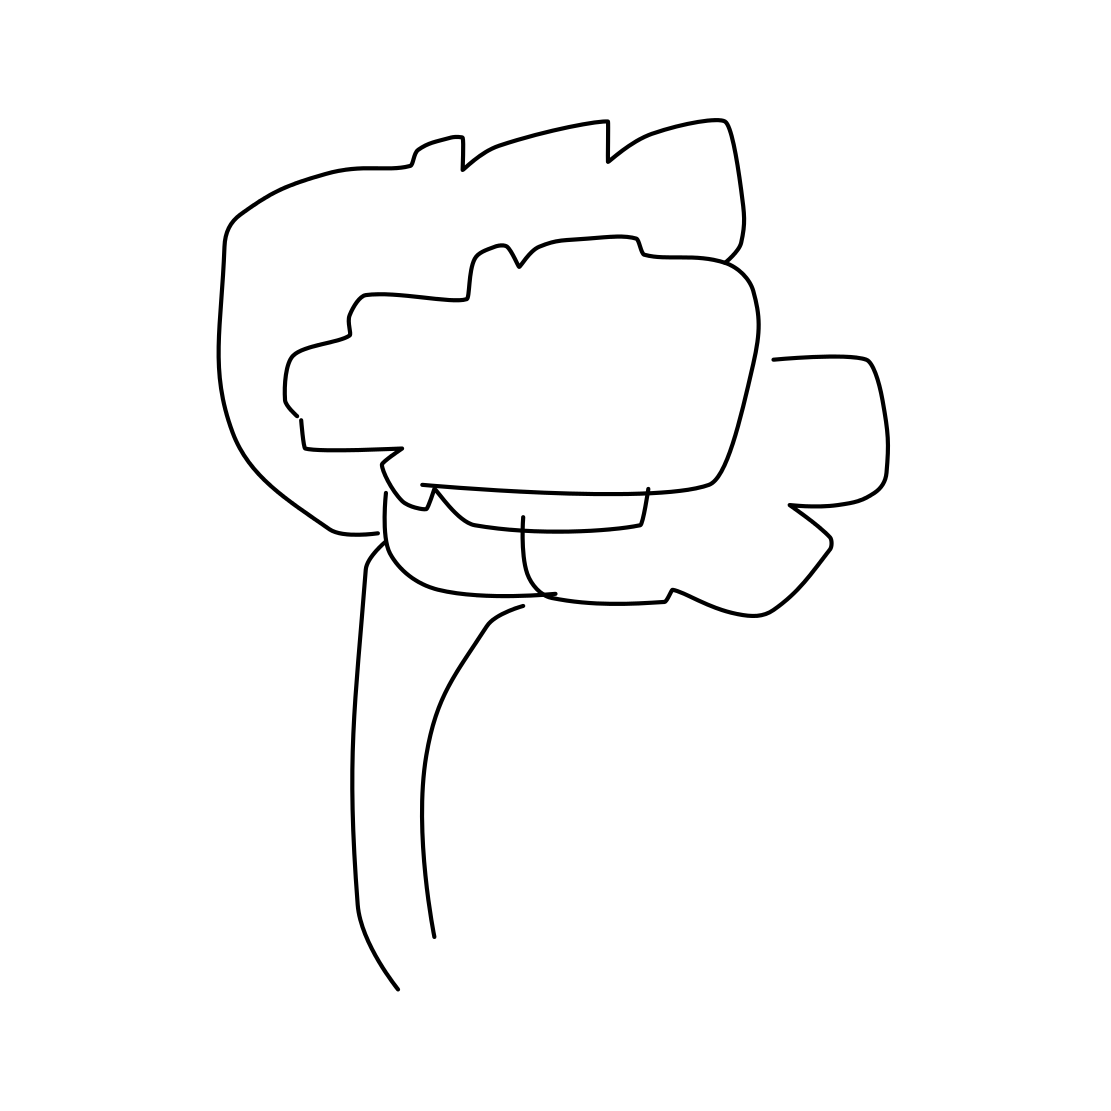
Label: brain